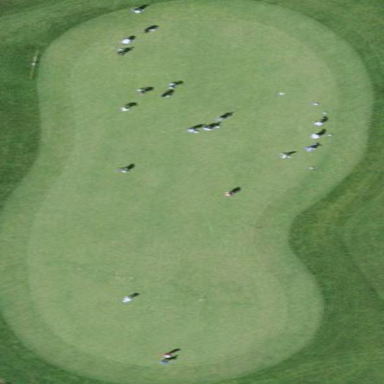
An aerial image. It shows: Golf green.